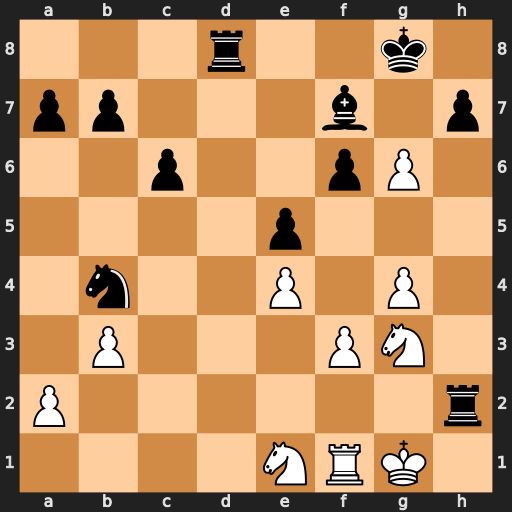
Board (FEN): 3r2k1/pp3b1p/2p2pP1/4p3/1n2P1P1/1P3PN1/P6r/4NRK1
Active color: w
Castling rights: -
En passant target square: -
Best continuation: gxf7+ Kxf7 Kxh2